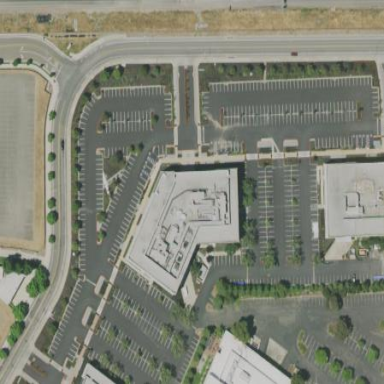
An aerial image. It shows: Commercial building.